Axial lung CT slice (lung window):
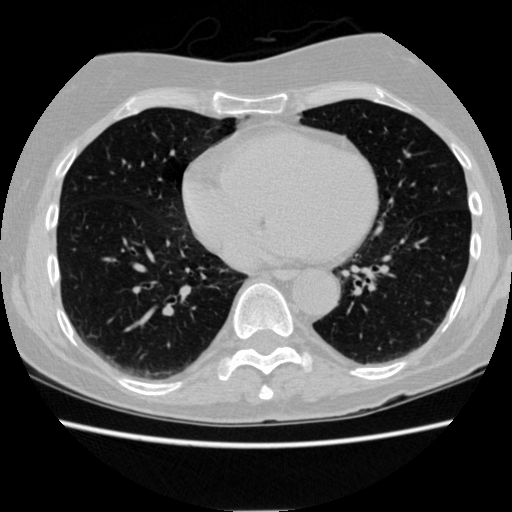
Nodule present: no